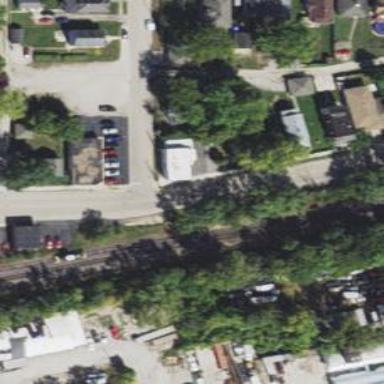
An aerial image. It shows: Railway siding for service.